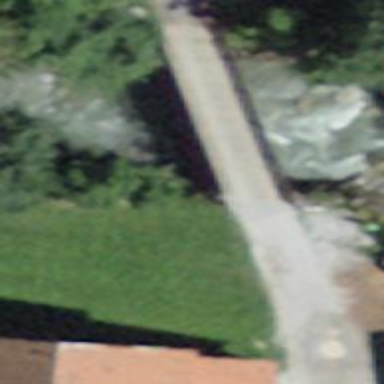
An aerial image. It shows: Track road going over bridge with grade1 tracktype.